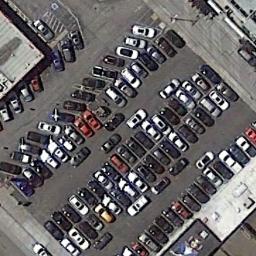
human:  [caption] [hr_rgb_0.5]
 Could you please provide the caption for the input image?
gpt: Six rows of cars were parked in the parking lot .

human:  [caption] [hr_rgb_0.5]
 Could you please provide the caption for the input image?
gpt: The parking lot is full of cars next to some buildings .

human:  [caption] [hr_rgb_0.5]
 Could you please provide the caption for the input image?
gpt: There are many different colors and styles of cars in the parking lot .

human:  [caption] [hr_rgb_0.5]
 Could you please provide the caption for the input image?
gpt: The parking lot has lots of neatly arranged cars .

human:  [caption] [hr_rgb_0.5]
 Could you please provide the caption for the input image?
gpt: There are many cars on the parking lot .